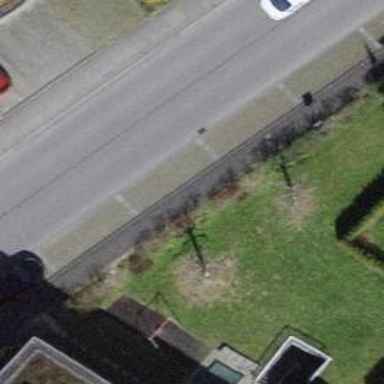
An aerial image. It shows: Street side parking area.